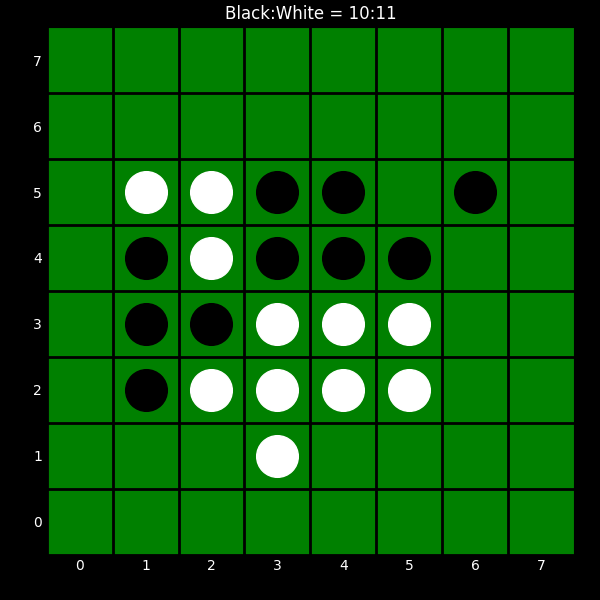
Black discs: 10
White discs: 11